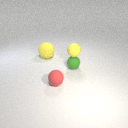
small red rubber sphere in front of large yellow rubber sphere